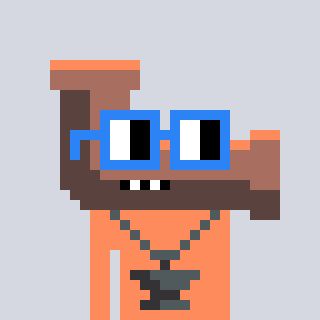
a pixel art character with square blue glasses, a pipe-shaped head and a peachy-colored body on a cool background